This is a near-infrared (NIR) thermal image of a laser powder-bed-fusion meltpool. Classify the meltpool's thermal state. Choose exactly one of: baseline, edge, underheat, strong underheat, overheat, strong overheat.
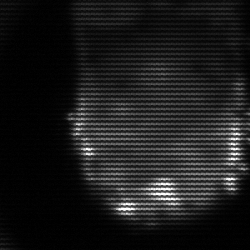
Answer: strong underheat